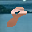
Label: 8